Interaction volume radius: 5 \u00c5
Interaction volume height: 10 \u00c5
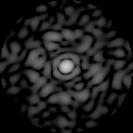
Disorder parameter: 0.8491